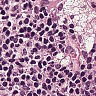
Metastatic tissue present: no